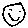
Label: smiley face